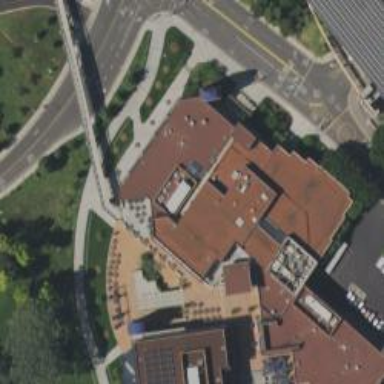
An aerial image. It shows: University building.